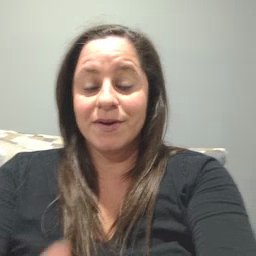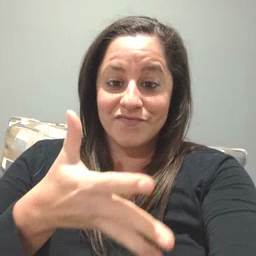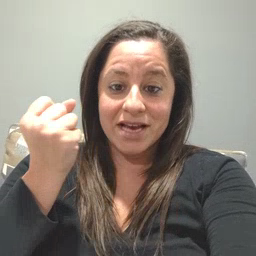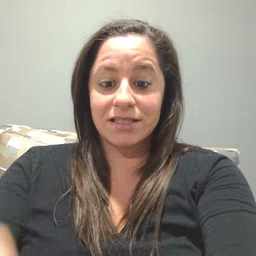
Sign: fast